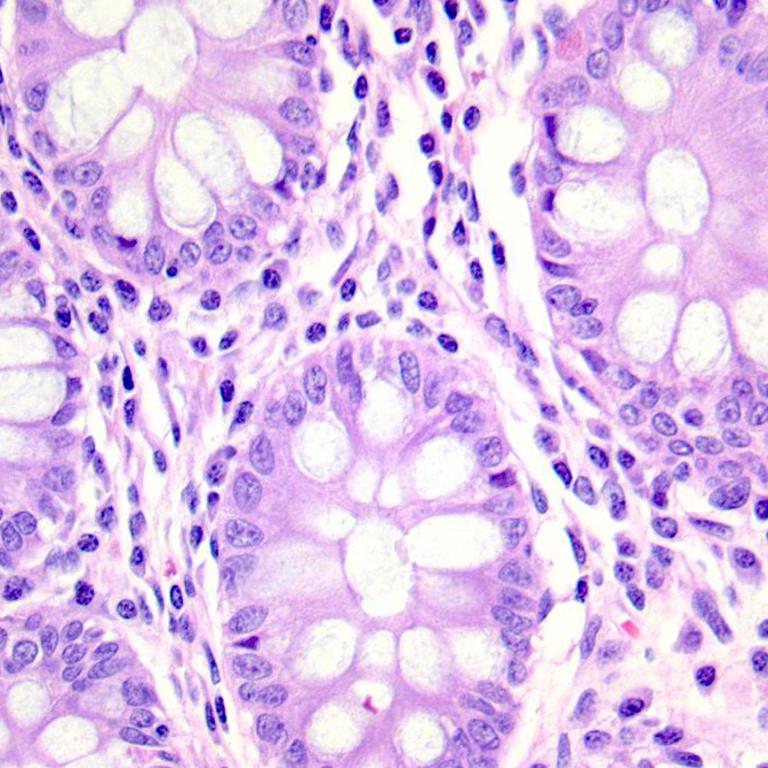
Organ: colon
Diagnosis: benign